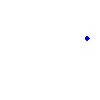
Particle: pion